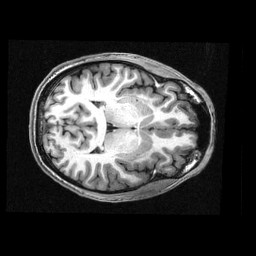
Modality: T1w
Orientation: axial
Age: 29
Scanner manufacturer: siemens
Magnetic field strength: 3 T
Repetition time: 2.3 s
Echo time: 0.00336 s